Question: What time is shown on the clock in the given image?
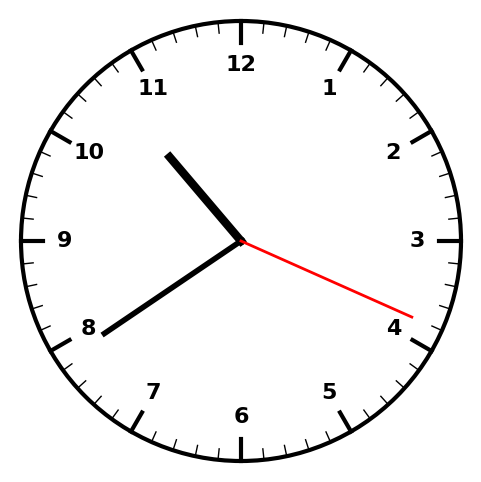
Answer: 10:39:19